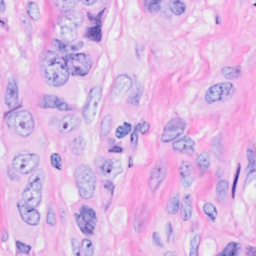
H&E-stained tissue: Breast